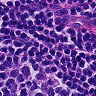
Metastatic tissue present: no